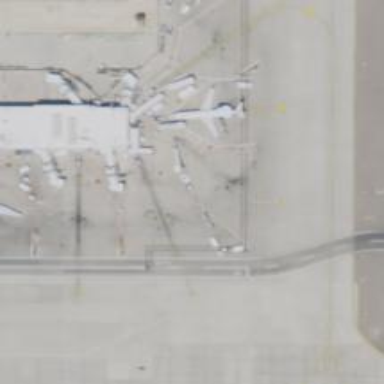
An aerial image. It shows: Airport gate.